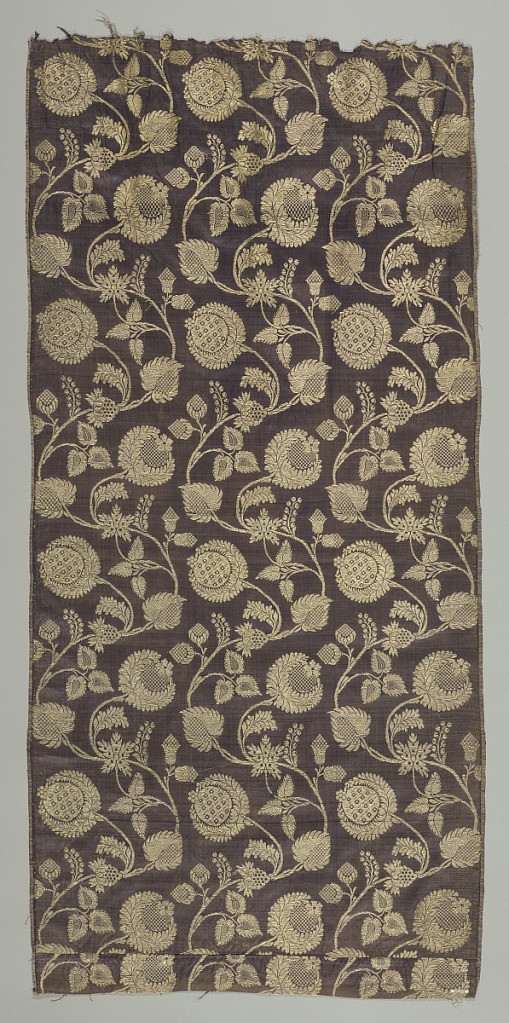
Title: Textile
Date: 19th century
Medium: silk, metallic thread Technique: satin weave with supplementary weft
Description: Dark purple satin ground with closely-spaced serpentines of slender branches with large conventionalized flowers, fruit, and foliage brocaded in gold metallic thread.